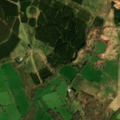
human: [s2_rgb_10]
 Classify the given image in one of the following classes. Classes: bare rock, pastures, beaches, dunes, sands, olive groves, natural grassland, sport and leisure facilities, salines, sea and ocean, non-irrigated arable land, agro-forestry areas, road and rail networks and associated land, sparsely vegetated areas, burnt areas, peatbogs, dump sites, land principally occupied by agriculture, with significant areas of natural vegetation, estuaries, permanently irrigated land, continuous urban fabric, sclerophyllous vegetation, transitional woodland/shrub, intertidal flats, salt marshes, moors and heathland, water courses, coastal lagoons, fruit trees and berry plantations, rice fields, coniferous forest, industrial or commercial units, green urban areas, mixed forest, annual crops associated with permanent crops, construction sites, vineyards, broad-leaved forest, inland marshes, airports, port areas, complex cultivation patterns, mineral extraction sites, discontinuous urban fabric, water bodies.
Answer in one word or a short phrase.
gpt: pastures, land principally occupied by agriculture, with significant areas of natural vegetation, coniferous forest, moors and heathland, transitional woodland/shrub